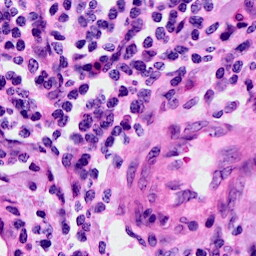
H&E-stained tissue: Cervix